Question: I'm a pretty newbie in (swift) programming so I hope you can forgive me if I phrase or ask something stupid.
I have a 'ViewController' with a 'ScrollView'. I fill the 'ScrollView' with different content, like a 'TableView' and ImageViews. Next, I would like to add a button. This button should be in the lower right corner of the display, no matter where the user scrolls down or up. Can you give me some guidance? Basically, I'm looking for a property that will allow me to reference the edge of the display.

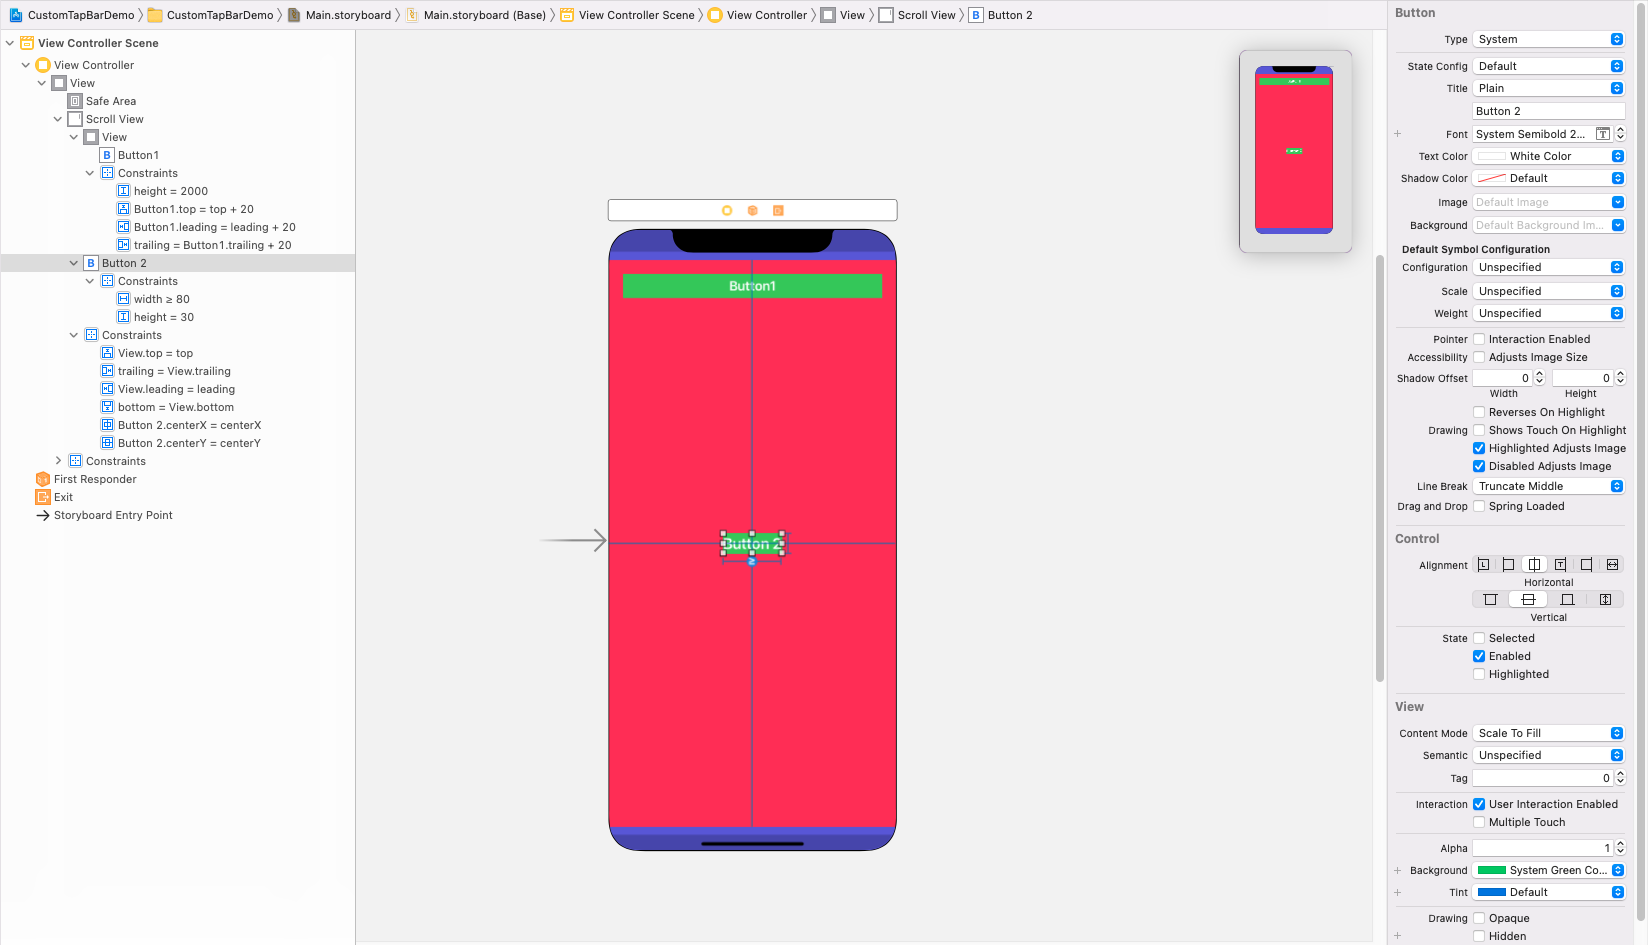
Answer: well, friend you have to set your button outside scrollView layer .
- you can do this in Canvas(storyboard or xib file) make sure its above scrollView layer- the easy way adde with code like this:'''
let screenHeight = UIScreen.main.bounds.height
let buttonHeight:CGFloat = 45.0
let screenWidth = UIScreen.main.bounds.width
let buttonWidth:CGFloat = 200.0
let padding:CGFloat = 30.0
let customframe = CGRect(x:(screenWidth - buttonWidth - padding) , y: (screenHeight - buttonHeight - padding), width: buttonWidth, height: buttonHeight)
let floatingButton = UIButton(frame: customframe)
floatingButton.backgroundColor = .blue
self.view.addSubview(floatingButton)
self.view.bringSubviewToFront(floatingButton)
'''
make sure you add your button to self.view and call bringSubViewToFront after, this will to as it sounds but you have to add your layer first to do somthing.
-